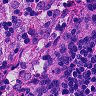
Metastatic tissue present: no